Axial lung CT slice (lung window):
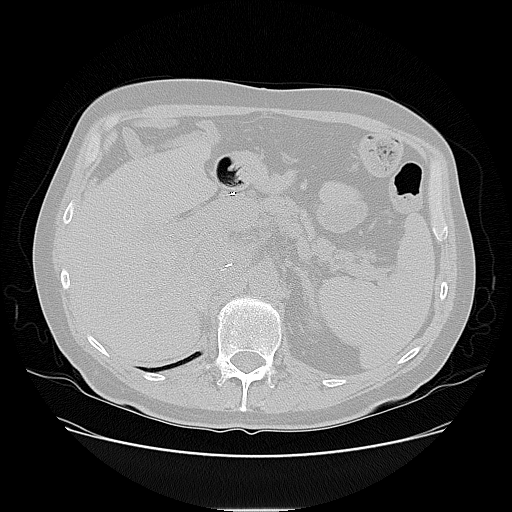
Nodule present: no